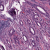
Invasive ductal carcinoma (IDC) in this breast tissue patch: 1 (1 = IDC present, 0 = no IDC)